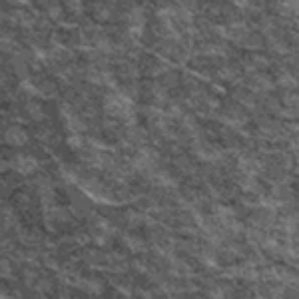
Label: frost